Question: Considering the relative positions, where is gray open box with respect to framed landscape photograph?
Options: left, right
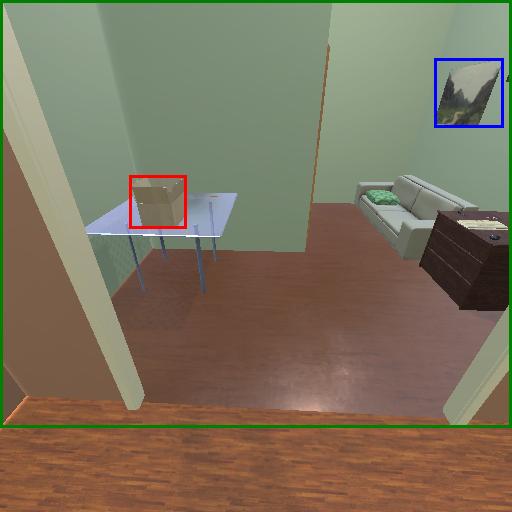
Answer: left